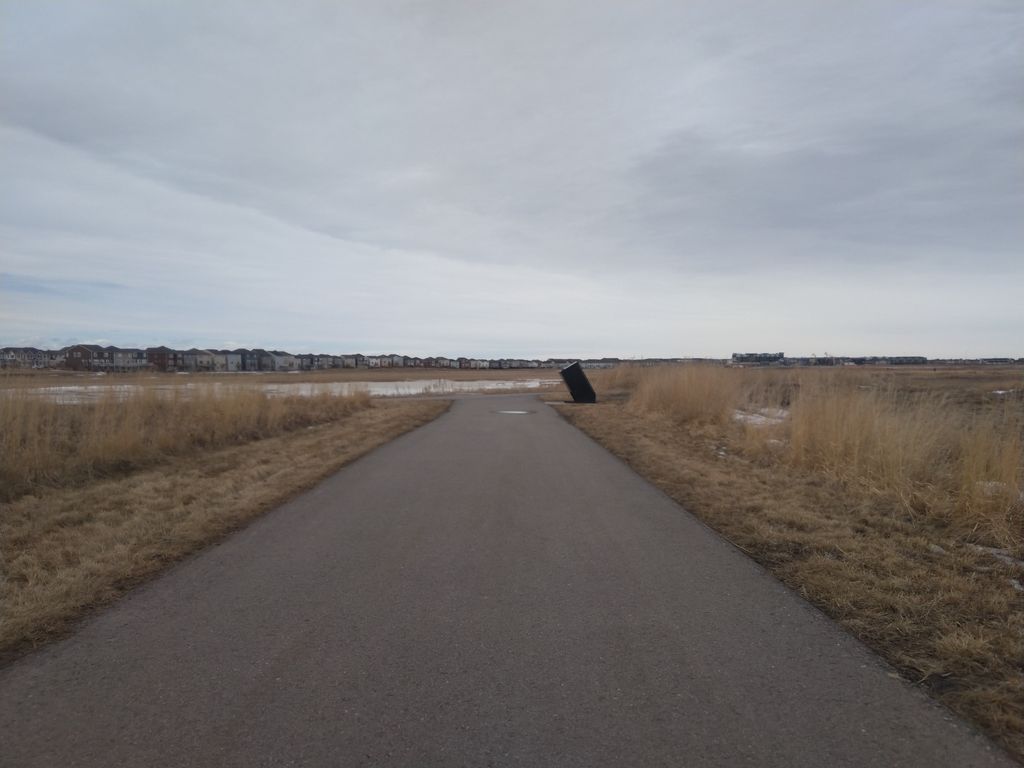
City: calgary